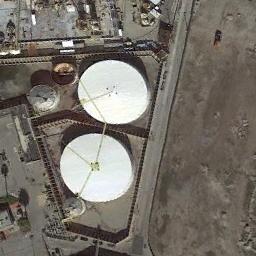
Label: storage_tank